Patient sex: F
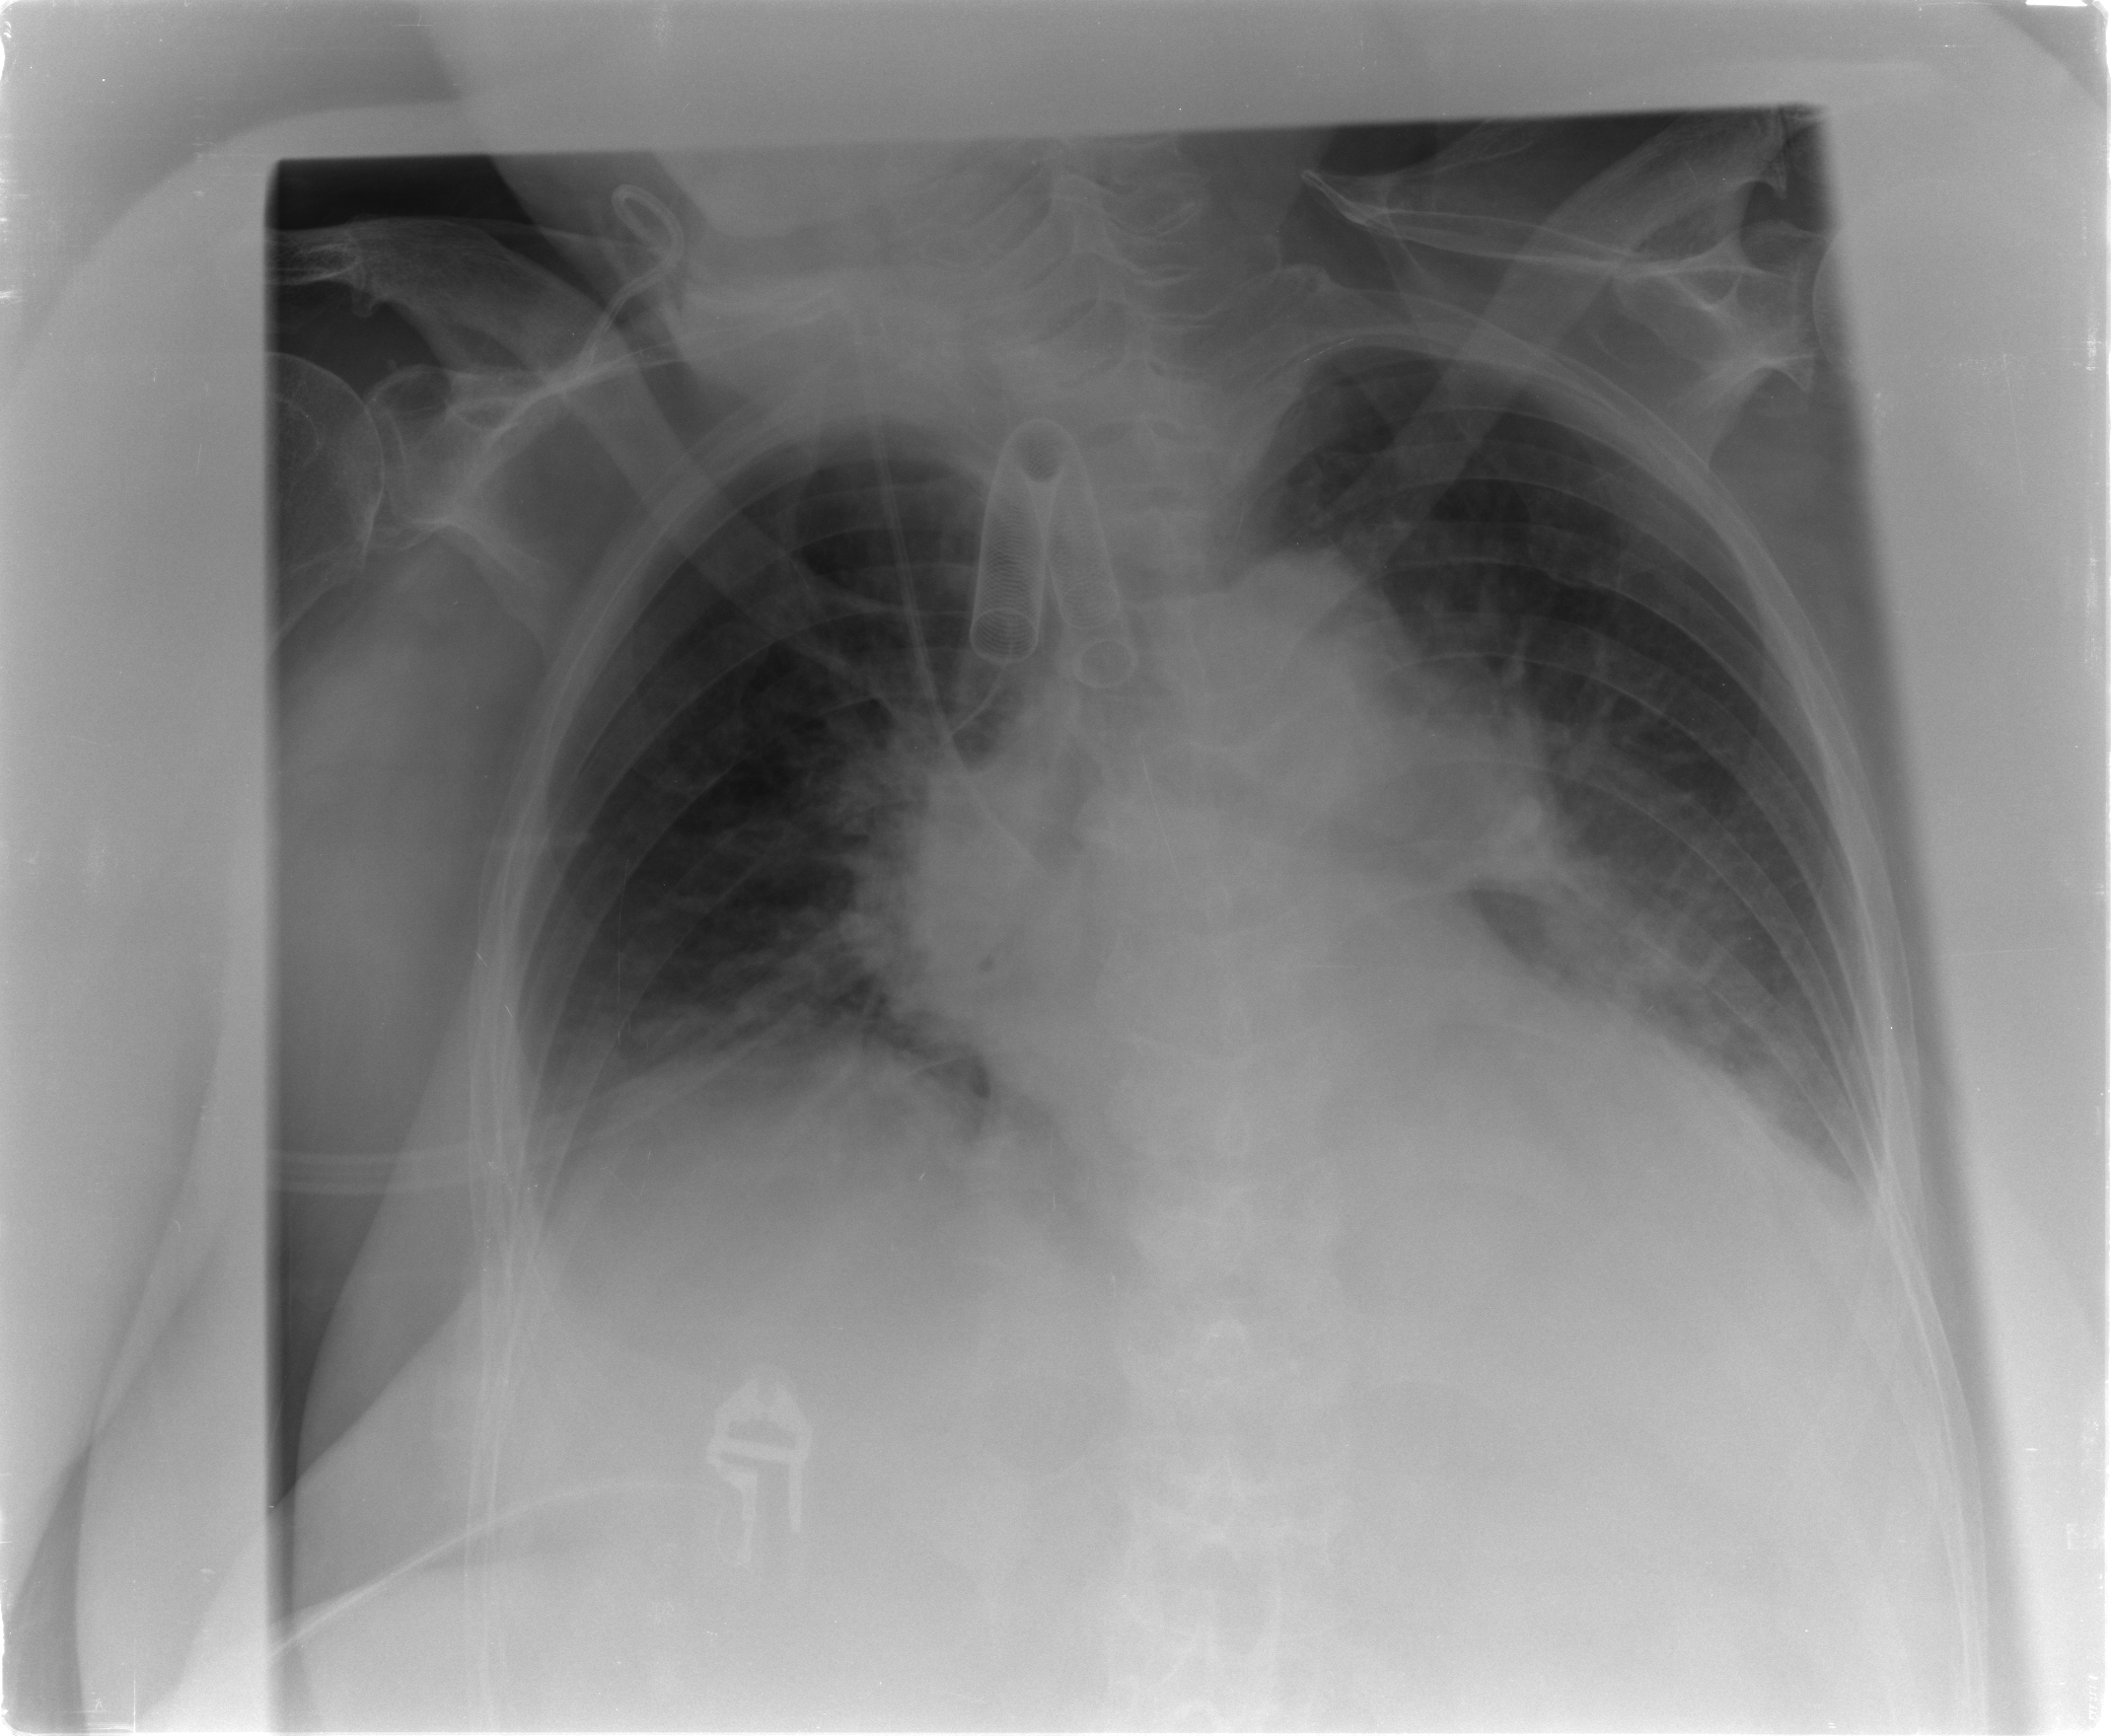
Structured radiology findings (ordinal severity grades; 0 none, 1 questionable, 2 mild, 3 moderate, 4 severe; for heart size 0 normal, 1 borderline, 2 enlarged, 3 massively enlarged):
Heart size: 2
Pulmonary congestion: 2
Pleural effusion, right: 2
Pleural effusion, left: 2
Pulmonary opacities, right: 2
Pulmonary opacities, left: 2
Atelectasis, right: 2
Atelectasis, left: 2